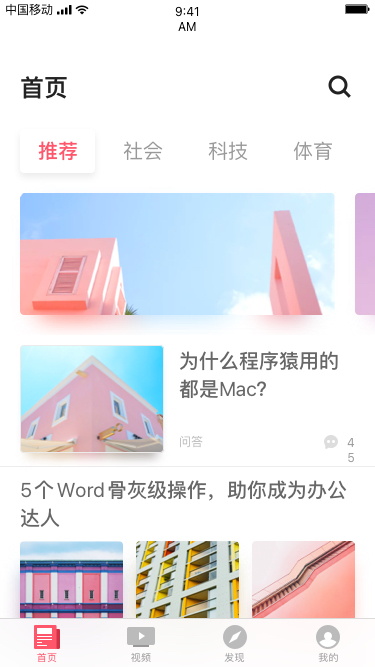
Text in this UI design:
首页
推荐
社会
科技
体育
为什么程序猿用的都是Mac？
问答
45
5个Word骨灰级操作，助你成为办公达人
221
社会